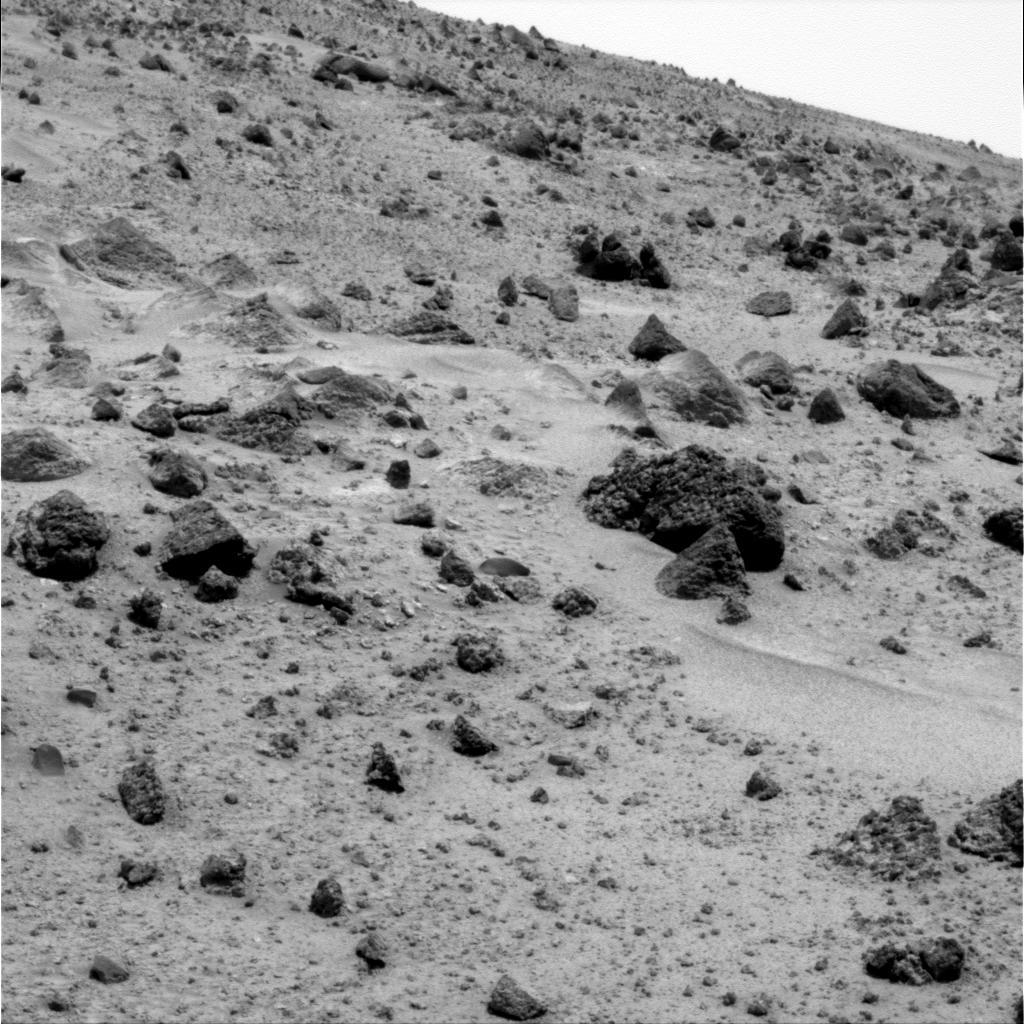
Terrain classes present: Bedrock, Gravel / Sand / Soil, Rock, Shadow, Sky / Distant Mountains